Question: In my app, I use SignInButton, the text on it is default "Deng Lu ", like this:

But I want to change the default text to "Google login". I refer to the <URL>, however, find no meaningful answer. I hope someone can help, Thanks a lot.
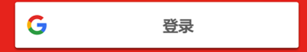
Answer: As SignInButton extends FrameLayout, So it has no function to setText. I think you can use below code to realize your goal:
'''
protected void setGooglePlusButtonText(SignInButton signInButton, String buttonText) {
// Find the TextView that is inside of the SignInButton and set its text
for (int i = 0; i < signInButton.getChildCount(); i++) {
View v = signInButton.getChildAt(i);
if (v instanceof TextView) {
TextView tv = (TextView) v;
tv.setText(buttonText);
return;
}
} }
'''
Another way, try to write your custom login button, which is an easy case, as @NIPHIN says.
Hope this answer will solver your question.